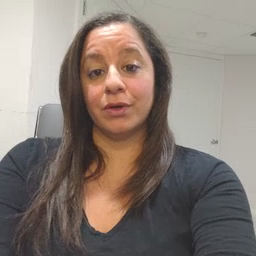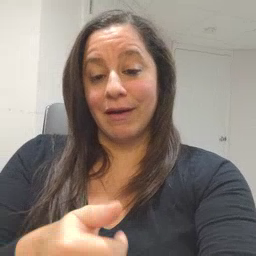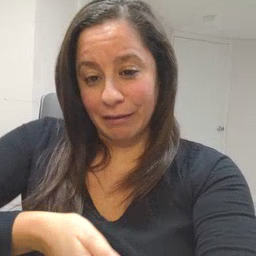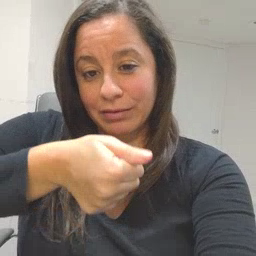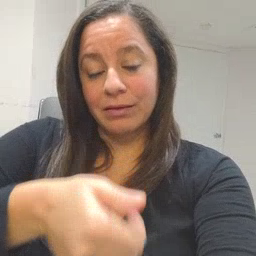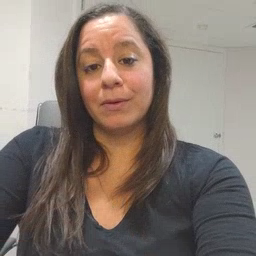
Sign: hide